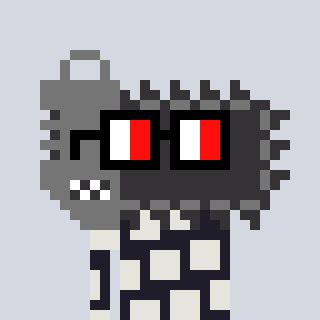
a pixel art character with square glasses with black frames and red eyes, a chainsaw-shaped head and a grayscale-colored body on a cool background